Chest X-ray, PA view. Patient: 64 years old, sex F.
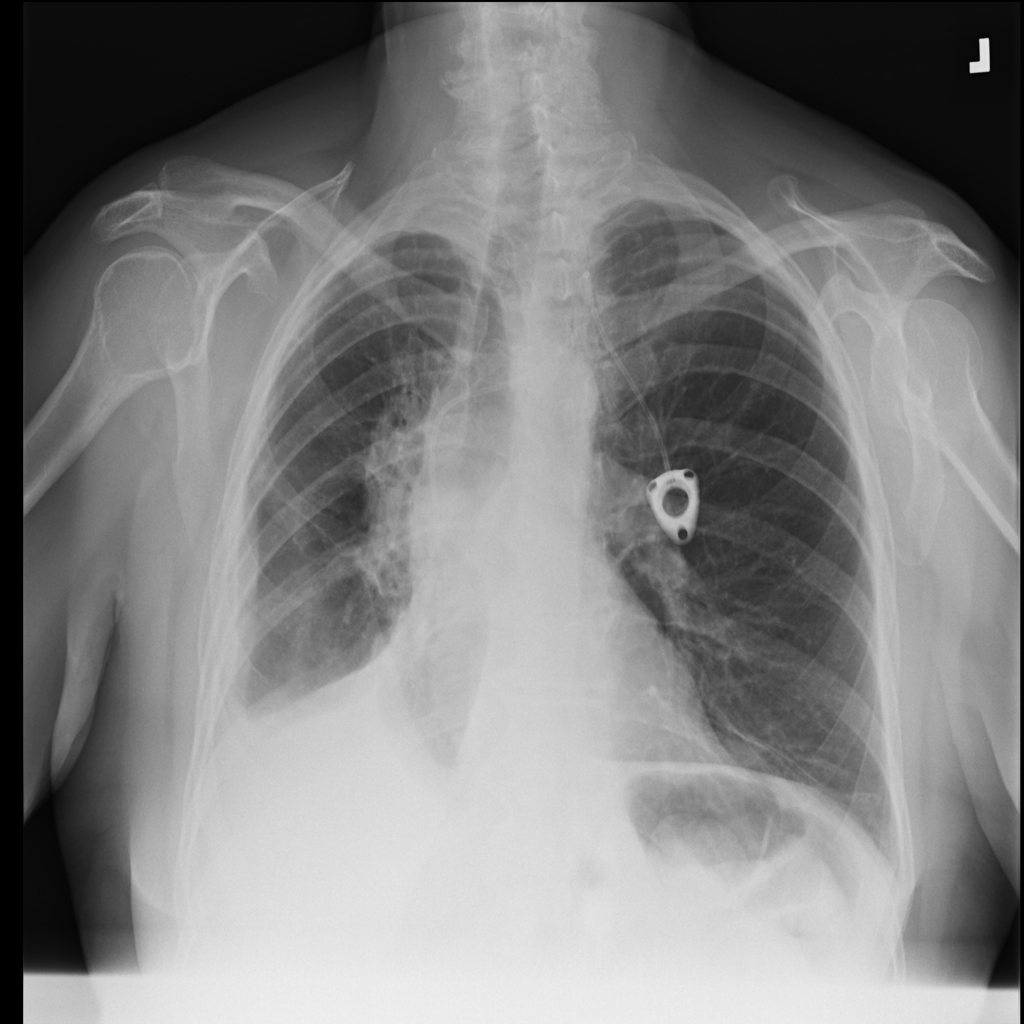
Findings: No Finding